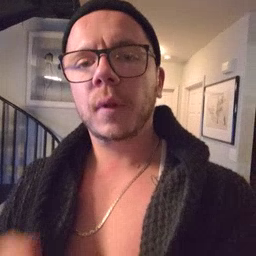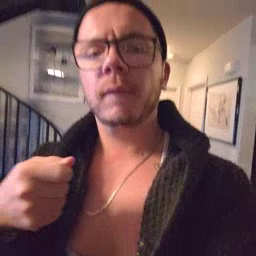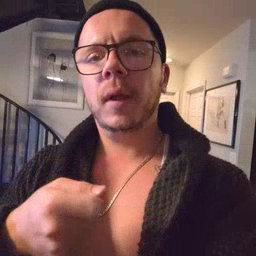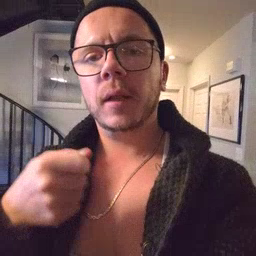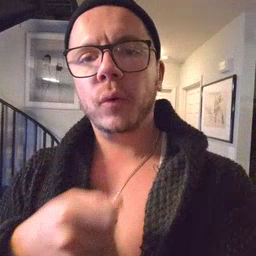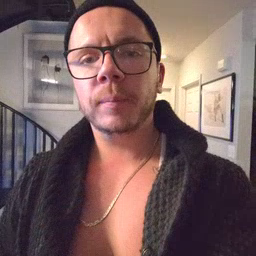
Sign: vacuum